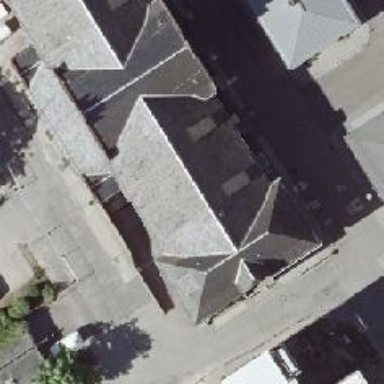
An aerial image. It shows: View of roof edge.